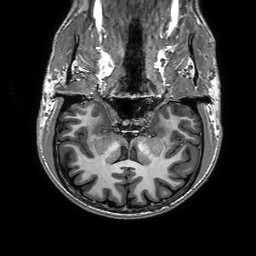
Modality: T1w
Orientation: sagittal
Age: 33
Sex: male
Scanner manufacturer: philips
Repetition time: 0.006436 s
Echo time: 0.00294 s